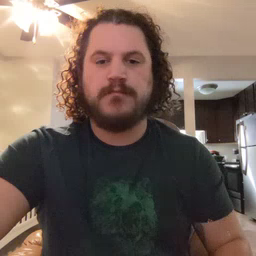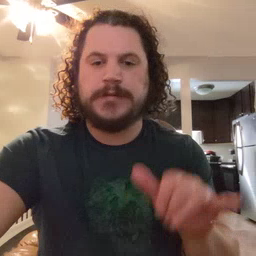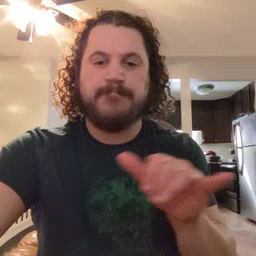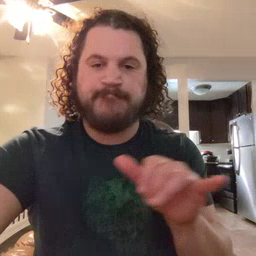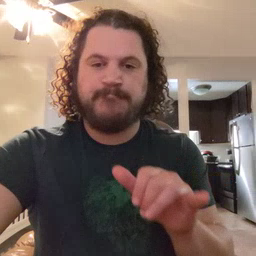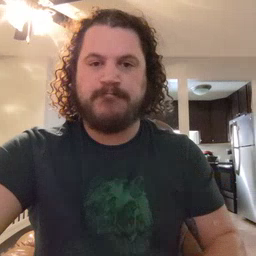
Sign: same